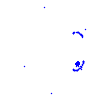
Particle: electron